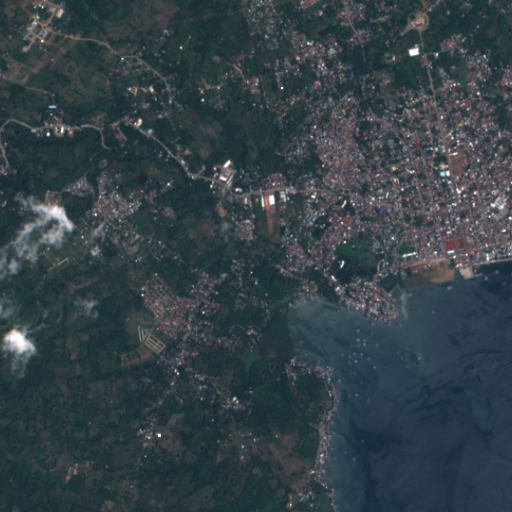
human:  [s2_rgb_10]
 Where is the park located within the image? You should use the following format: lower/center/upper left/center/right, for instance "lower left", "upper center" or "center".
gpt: The park is located in the upper right of the image.
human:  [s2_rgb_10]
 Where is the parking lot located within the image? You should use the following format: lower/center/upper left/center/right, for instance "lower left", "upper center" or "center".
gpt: The parking lot is located in the center right of the image.
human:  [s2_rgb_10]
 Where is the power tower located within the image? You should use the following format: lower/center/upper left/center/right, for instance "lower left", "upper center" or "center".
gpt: The power tower is located in the upper left of the image.
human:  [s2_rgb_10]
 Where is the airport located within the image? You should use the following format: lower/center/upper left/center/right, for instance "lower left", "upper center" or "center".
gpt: There is no airport in the image.